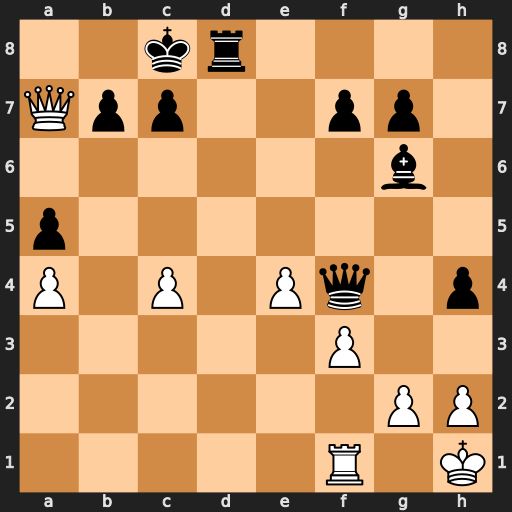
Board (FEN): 2kr4/Qpp2pp1/6b1/p7/P1P1Pq1p/5P2/6PP/5R1K
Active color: w
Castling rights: -
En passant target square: -
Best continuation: Qa8+ Kd7 Rd1+ Qd6 Rxd6+